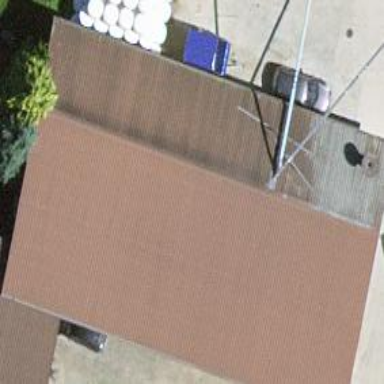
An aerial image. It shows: Shed building.